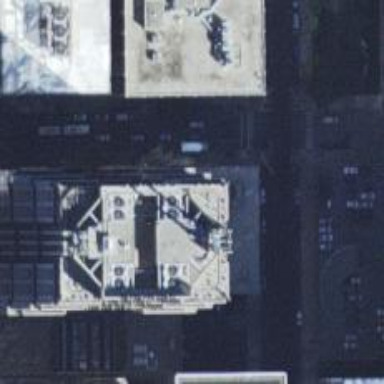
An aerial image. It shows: Part of building is shown in the image.